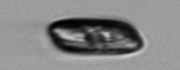
Label: Ephemera